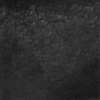
Label: not_dusty